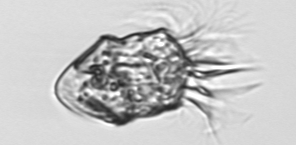
Label: Strombidium_inclinatum